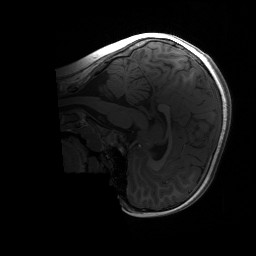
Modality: T1w
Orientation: sagittal
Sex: male
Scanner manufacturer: siemens
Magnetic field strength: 3 T
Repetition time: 1.9 s
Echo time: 0.00243 s